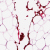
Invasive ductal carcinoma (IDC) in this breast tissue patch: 0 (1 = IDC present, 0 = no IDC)